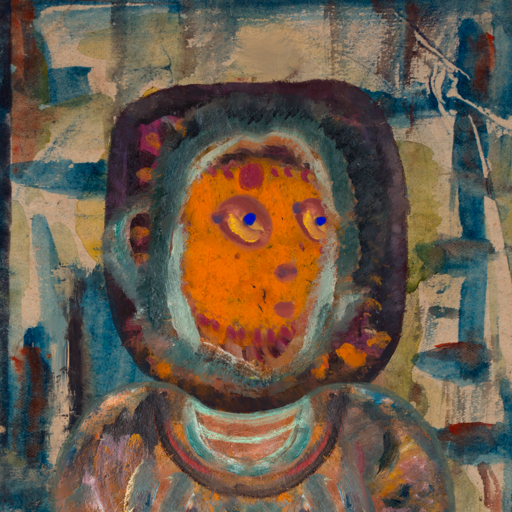
Background: Orphan, Head And Neck Side: Doll_w_Hair, Face Side: Mother_And_Son_Son, Bust: Boggyland, Hair Side: Boggyland, Head Accessory: Blank, Second Necklace: Blank, Necklace: Blank, Baby: Blank